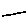
Label: line